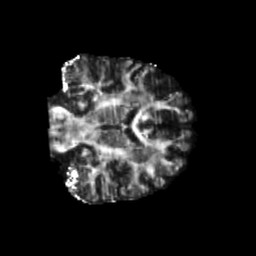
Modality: FA
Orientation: coronal
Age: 78
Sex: female
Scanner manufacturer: siemens
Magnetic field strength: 3 T
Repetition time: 5.25 s
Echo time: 0.08 s